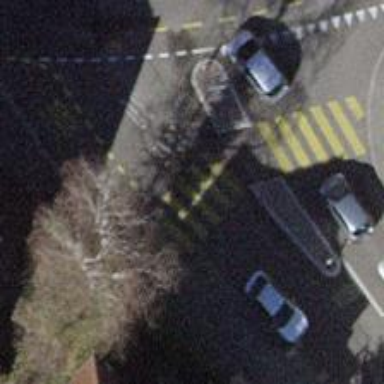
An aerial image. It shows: Zebra crossing with pedestrian island.